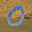
Label: 0